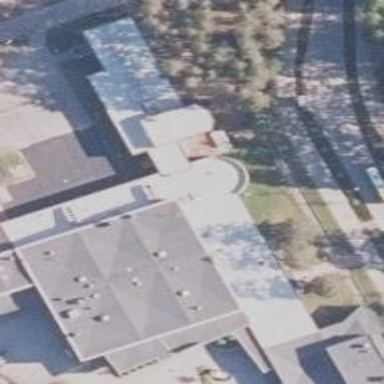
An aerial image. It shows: School building.